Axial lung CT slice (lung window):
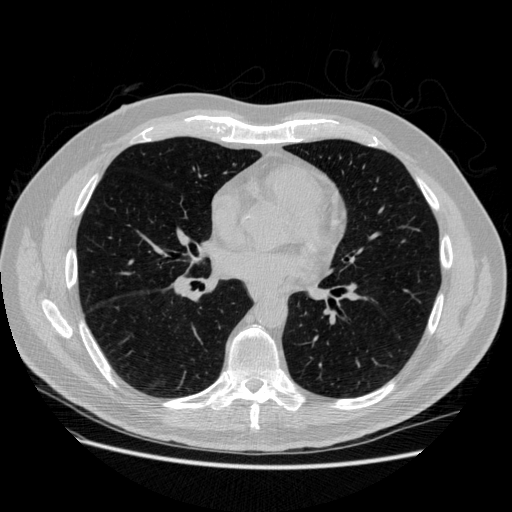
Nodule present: no